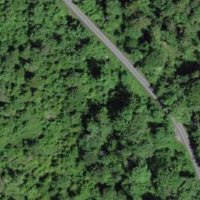
EUNIS habitat code: 44
Species observed at this site:
Corvus corone
Petasites albus